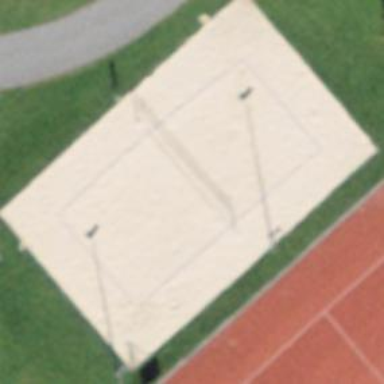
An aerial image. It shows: Sandy pitch designated for beach volleyball.